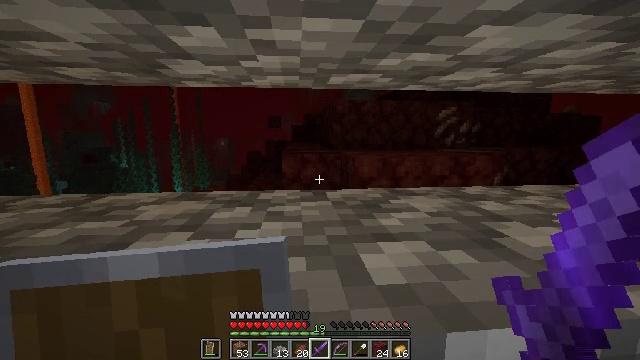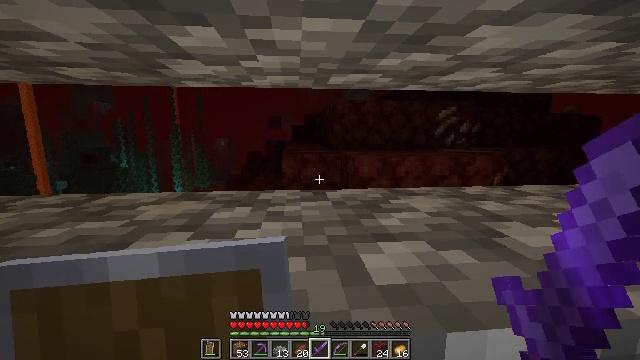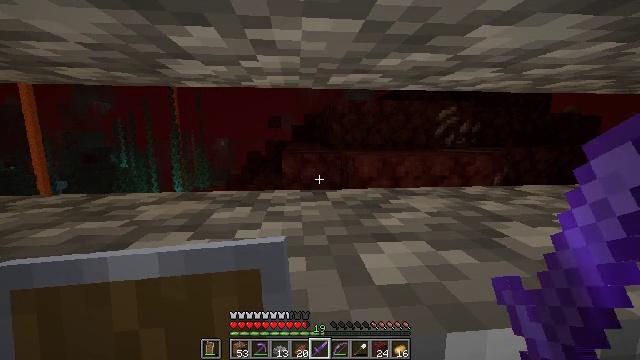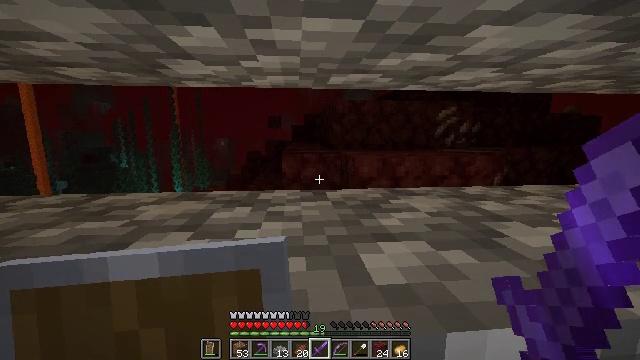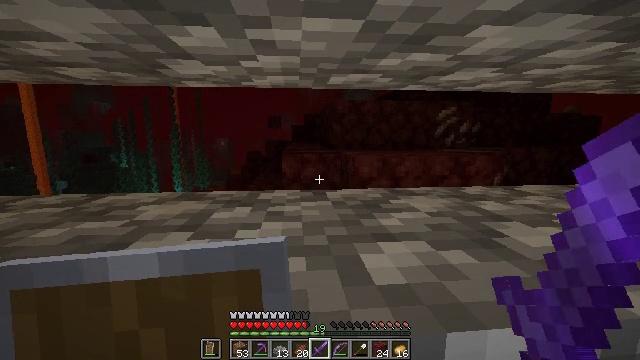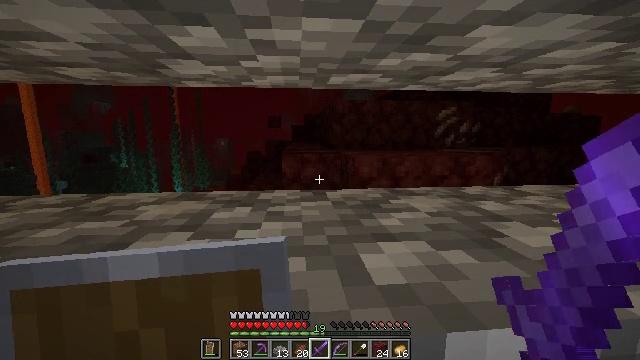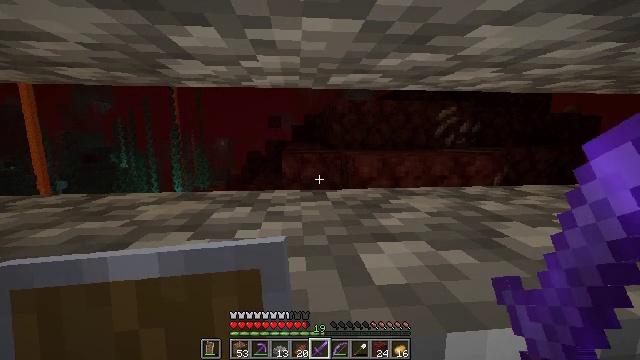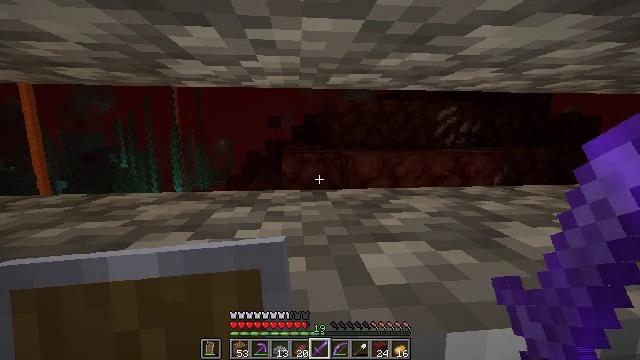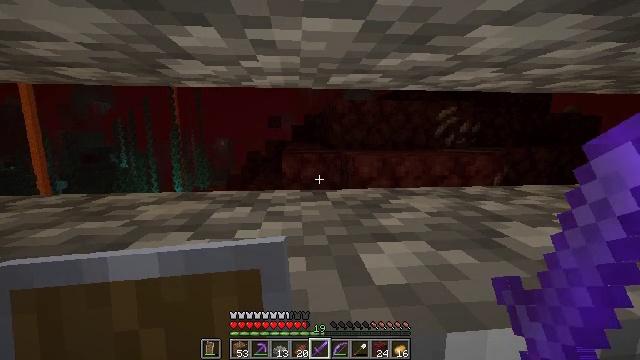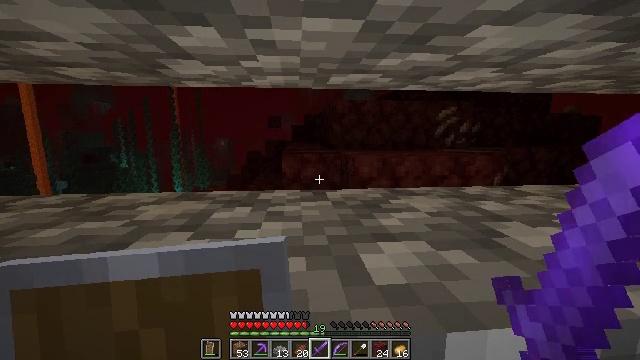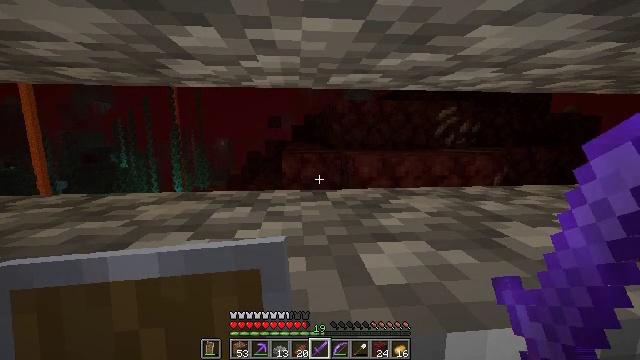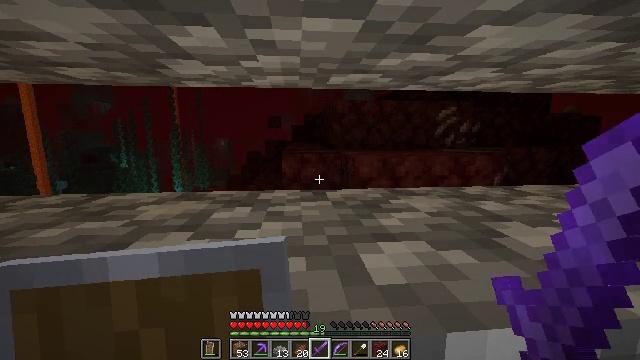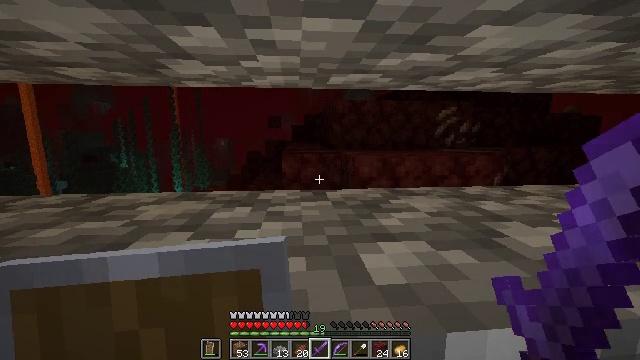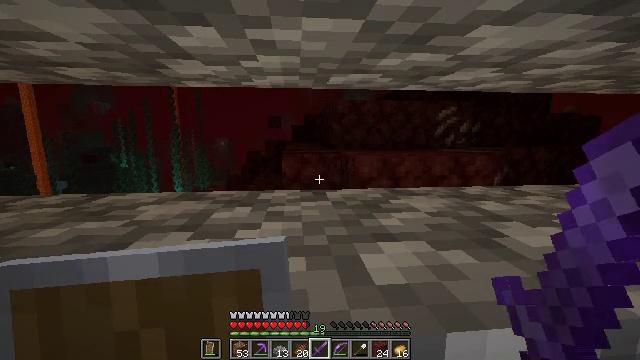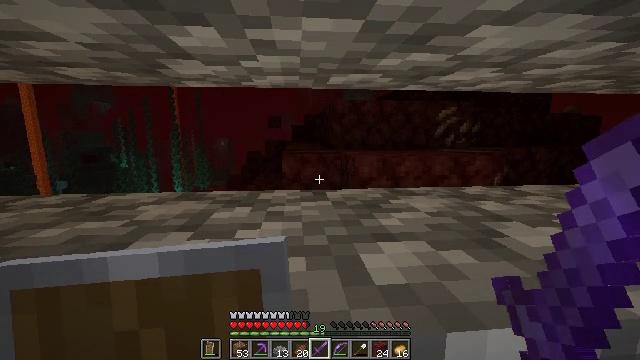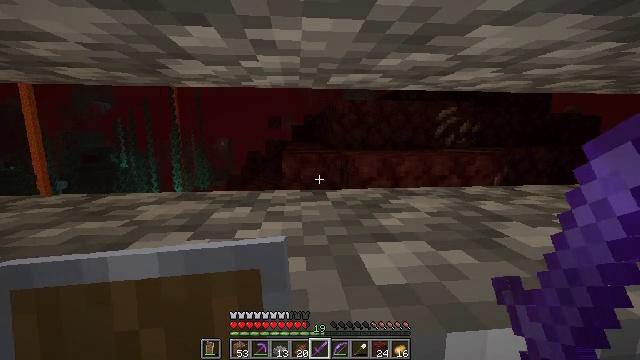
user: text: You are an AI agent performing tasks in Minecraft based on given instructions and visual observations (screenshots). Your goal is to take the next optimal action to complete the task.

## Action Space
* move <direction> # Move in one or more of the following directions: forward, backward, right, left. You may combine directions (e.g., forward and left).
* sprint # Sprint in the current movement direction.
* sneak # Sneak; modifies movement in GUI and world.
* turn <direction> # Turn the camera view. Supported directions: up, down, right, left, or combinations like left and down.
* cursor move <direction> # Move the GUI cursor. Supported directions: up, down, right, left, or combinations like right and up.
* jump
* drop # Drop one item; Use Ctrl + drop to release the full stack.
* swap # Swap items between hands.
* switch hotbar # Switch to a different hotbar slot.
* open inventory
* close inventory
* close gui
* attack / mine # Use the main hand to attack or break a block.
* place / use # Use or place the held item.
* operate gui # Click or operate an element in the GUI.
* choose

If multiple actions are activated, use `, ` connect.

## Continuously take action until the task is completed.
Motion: motion action
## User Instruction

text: Remove the cobblestone slab with a tool.
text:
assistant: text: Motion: sneak
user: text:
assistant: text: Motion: sneak
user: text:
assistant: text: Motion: sneak
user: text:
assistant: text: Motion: sneak
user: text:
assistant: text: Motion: sneak
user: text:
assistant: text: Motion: sneak
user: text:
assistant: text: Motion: sneak
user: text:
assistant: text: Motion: sneak
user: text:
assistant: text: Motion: sneak
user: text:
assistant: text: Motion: sneak
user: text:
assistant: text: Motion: sneak
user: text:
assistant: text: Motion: sneak
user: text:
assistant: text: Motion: sneak
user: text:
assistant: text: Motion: sneak
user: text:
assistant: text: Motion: sneak
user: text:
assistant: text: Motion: sneak
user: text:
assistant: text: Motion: sneak
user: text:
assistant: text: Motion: sneak
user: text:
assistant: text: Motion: sneak
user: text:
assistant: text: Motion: sneak
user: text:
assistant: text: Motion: sneak
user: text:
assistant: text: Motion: sneak
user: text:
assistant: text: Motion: sneak
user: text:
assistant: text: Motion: sneak
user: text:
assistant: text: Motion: sneak
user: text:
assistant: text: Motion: sneak
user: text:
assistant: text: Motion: sneak
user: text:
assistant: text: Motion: sneak
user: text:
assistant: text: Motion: sneak
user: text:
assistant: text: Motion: sneak